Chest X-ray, AP view. Patient: 52 years old, sex F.
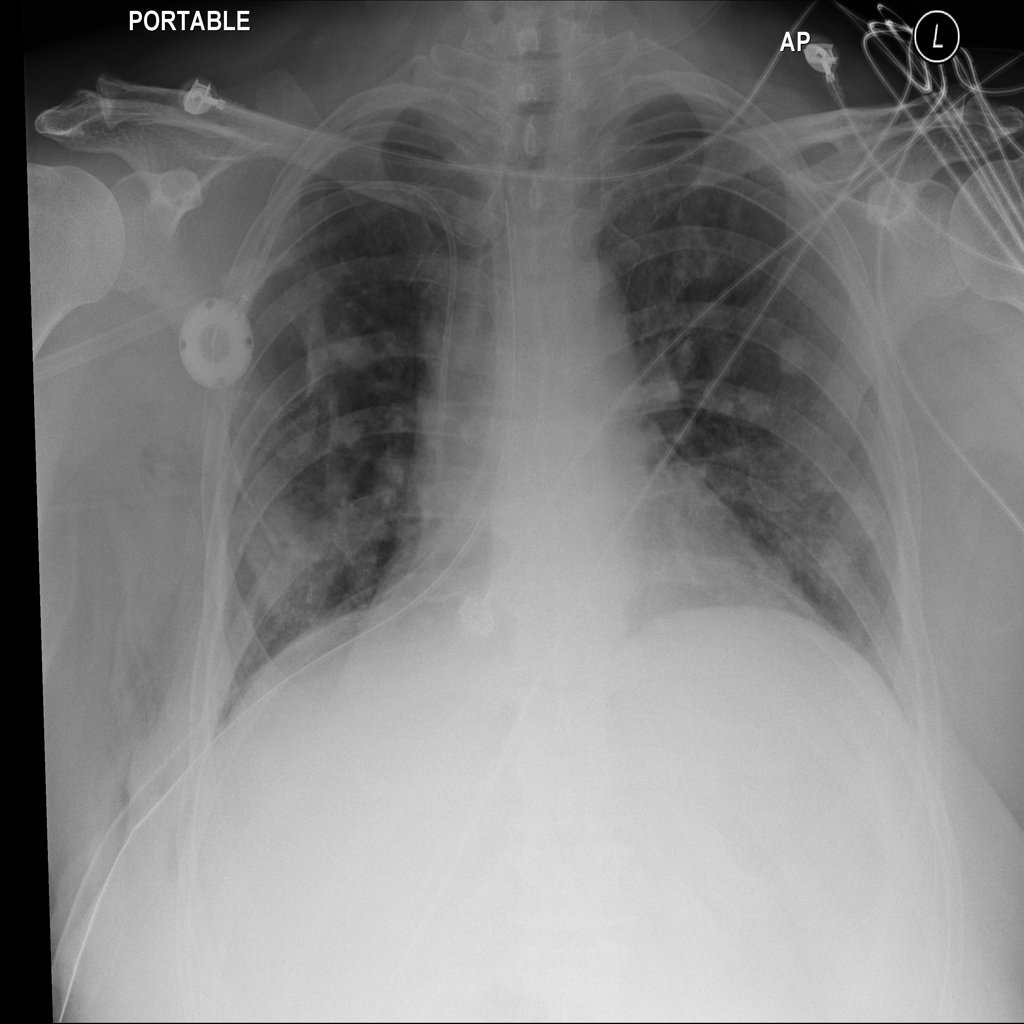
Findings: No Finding